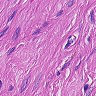
Metastatic tissue present: no